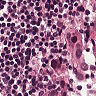
Metastatic tissue present: yes